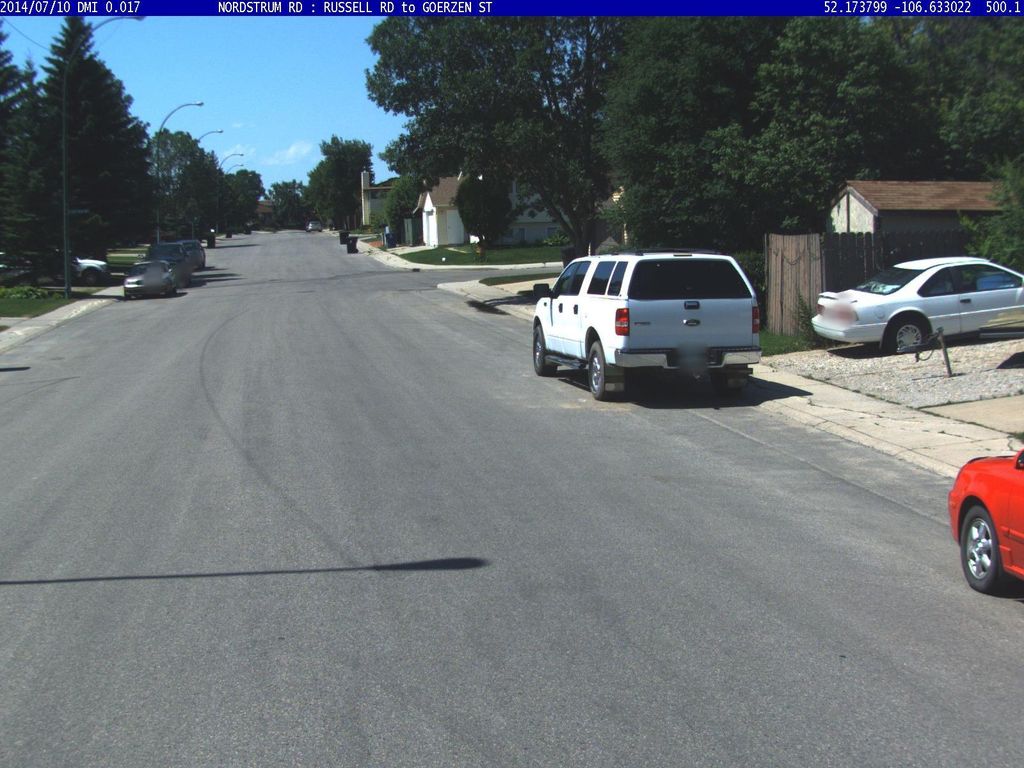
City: saskatoon